Question: I am using SSRS 2008.
This is my URL:
'''
http://mybox/ReportServer/Pages/ReportViewer.aspx?/BI/PlayerProfiler+v3.0&id=548127&SP=FS
'''
In my report I have 2 parameters the ID and the SP.
The ID is a plain text box and the SP is a drop down.

For some reason the ID does populate the text box but the SP does not want to get selected with the way I am passing the URL.
Why not?? The display value and the real value is FS....
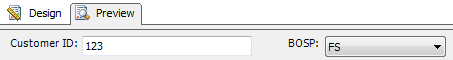
Answer: I found the problem! There was a space next to my actual value of the SP parameter. My fault and I do apologize! Thus the value was not "FS" it was "FS ".....